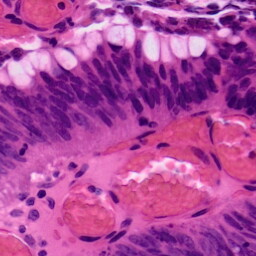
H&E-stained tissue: Colon